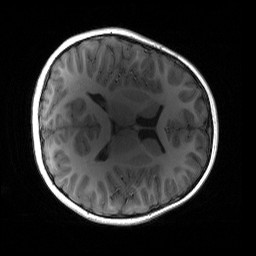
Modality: T1w
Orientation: axial
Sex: male
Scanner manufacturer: siemens
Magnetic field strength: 3 T
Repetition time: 1.9 s
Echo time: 0.00243 s